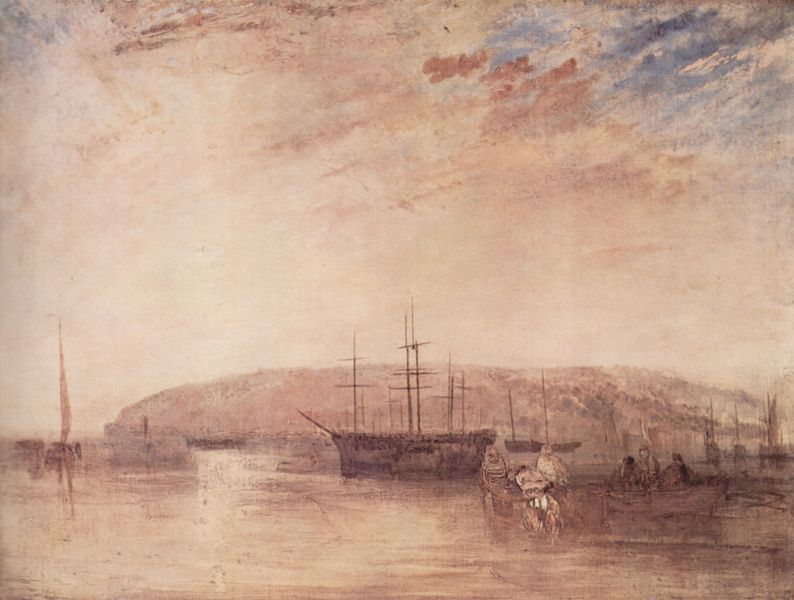
Titel: Ablegen von der Landspitze von East Cowes
Künstler: William Turner
Standort: London
Institution: Tate Gallery
Schlagwörter: berg, blau, felsen, gemälde, himmel, mann, meer, schatten, wasser, weiß, wolken, aquarell, fluss, frauen, gelb, impressionismus, landschaft, menschen, see, teich, ufer, abend, braun, hell, holz, licht, männer, pastell, schwarz, zeichnung, rot, wiese, wolke, beige, leute, blass, mensch, stein, ferne, horizont, häuser, hügel, kalt, morgen, nass, natur, sonnenaufgang, spiegelung, wind, gewässer, sonne, insel, land, england, rosa, zart, boot, boote, handel, kahn, ruder, helldunkel, pfütze, ruhig, schiff, schiffe, segel, segelboot, segelschiffe, strand, ruhe, düster, süden, fischer, mast, segelschiff, warm, berge, gebirge, dorf, dunst, nebel, sonnenuntergang, violett, linien, amerika, farblos, sepia, figuren, hafen, anleger, masten, nebelig, stille, romantik, steg, turner, ruderboot, ruderer, rudern, spiegeln, stimmung, abendrot, striche, ton in ton, bucht, reflexion, segelboote, diesig, fischerboot, linear, seefahrt, fisch, skelett, kreuze, verschwommen, malerisch, morgenrot, kühl, spiegelungen, atmosphäre, plein air, windstille, matrosen, flotte, maste, bergrücken, schemen, brau, englisch, seelandschaft, schwach, bräunlich, fahrt, amsterdam, segelmast, gouache, breitseite, morgens, schifffahrt, farbkontrast, bkau, seeleute, william, lichtreflexionen, hintergrung, piraten, tiefer horizont, ausfahren, beidl, capri, dünnfarbig, geschehen, geschick, gesellen, interessant, isel, kameraden, motor, quermasten, rahe, teichfahrt, verladen, großbritannien, kolonialzeit, morgn, kolie, rötlih, himmelbraun